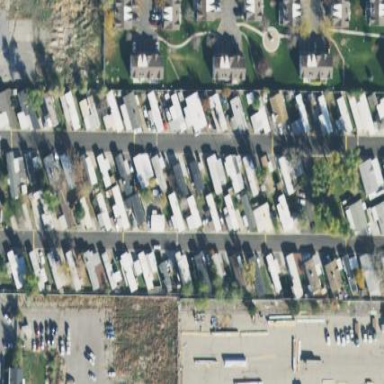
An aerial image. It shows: Residential area designated as mobile home park.